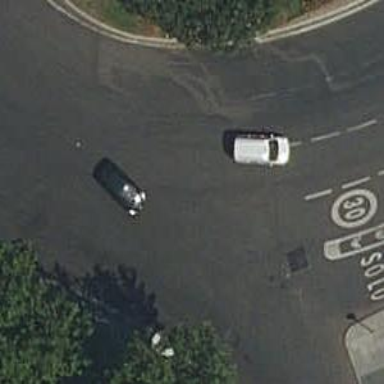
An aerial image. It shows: Road with traffic signals.